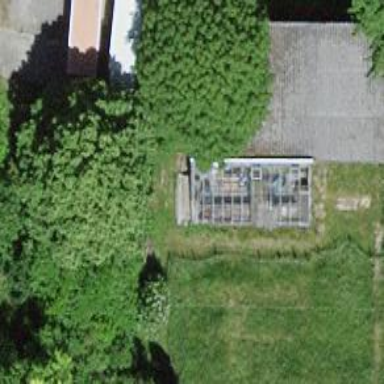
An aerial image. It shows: Shed.